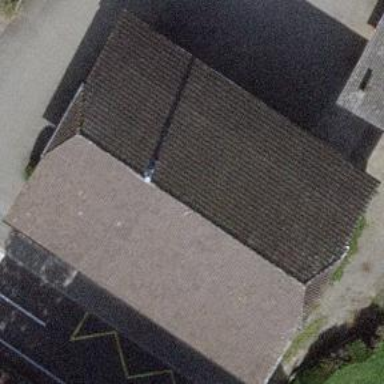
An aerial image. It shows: Farm auxiliary building.